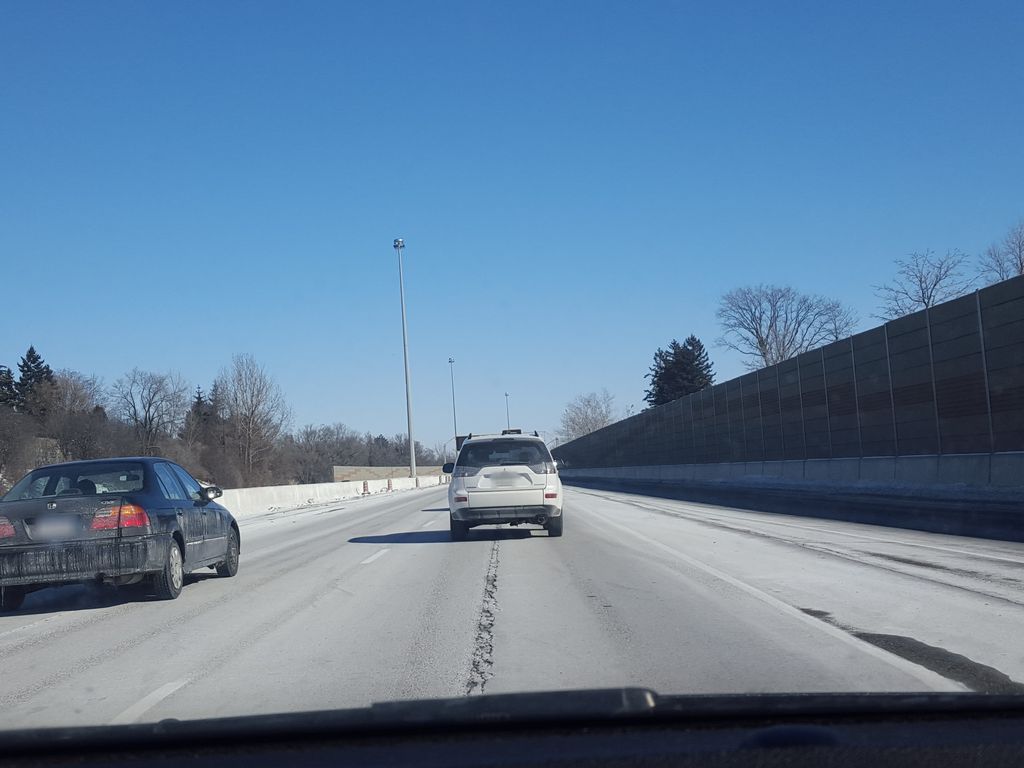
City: kitchener-waterloo